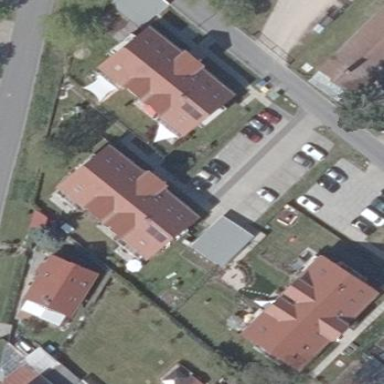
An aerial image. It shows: Image showing building with apartments.